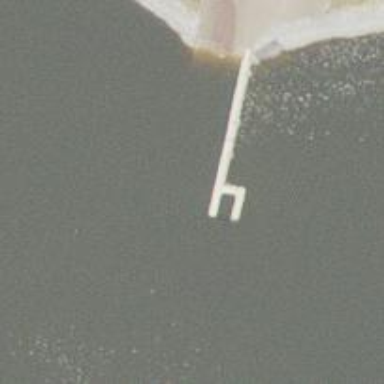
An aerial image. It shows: Slipway on leisure land.